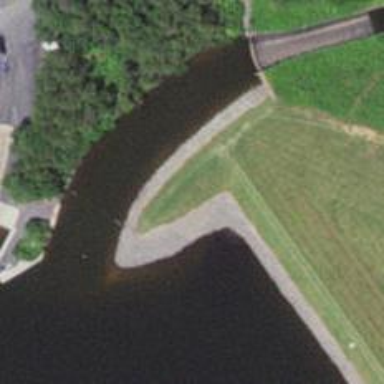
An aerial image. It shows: Dam across waterway.